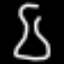
Label: hourglass